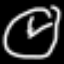
Label: clock